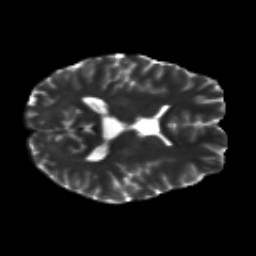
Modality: T2w
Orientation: axial
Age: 25
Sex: male
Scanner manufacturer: siemens
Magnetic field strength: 3 T
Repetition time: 8.8 s
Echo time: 0.085 s